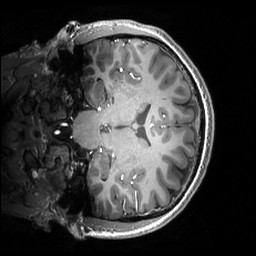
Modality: T1w
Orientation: coronal
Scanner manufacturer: philips
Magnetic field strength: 7 T
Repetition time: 0.008 s
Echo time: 0.001974 s